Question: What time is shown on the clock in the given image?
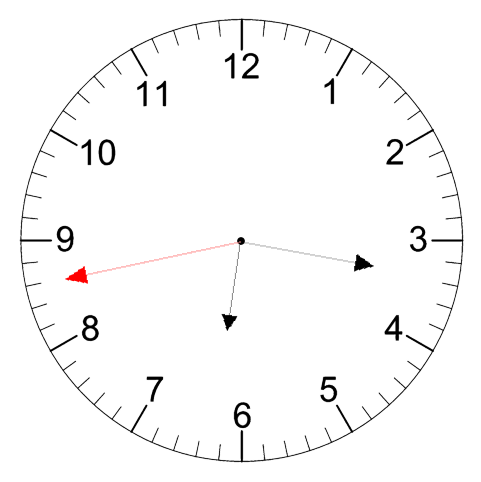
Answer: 06:16:43